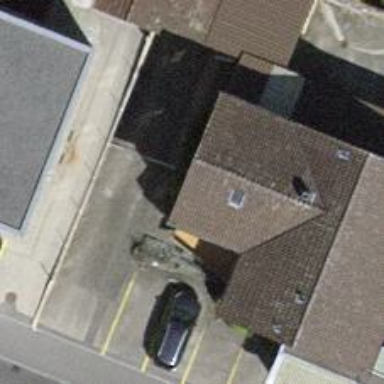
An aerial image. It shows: Outdoor shop.